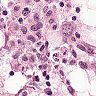
Metastatic tissue present: yes